Field crop: maize
Growth stage: 2
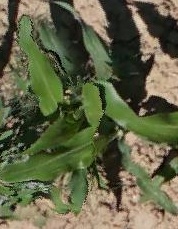
Species: maize